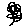
Label: flower